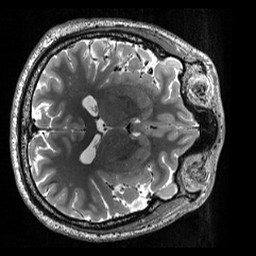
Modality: T2w
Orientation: axial
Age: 38
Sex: male
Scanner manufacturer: siemens
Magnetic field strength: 3 T
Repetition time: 3.2 s
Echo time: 0.566 s